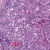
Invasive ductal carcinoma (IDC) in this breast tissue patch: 0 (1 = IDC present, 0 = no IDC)